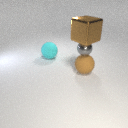
large brown metal cube above small gray metal sphere